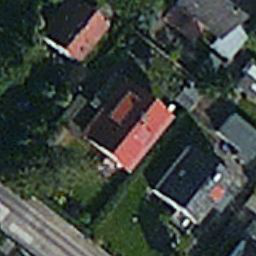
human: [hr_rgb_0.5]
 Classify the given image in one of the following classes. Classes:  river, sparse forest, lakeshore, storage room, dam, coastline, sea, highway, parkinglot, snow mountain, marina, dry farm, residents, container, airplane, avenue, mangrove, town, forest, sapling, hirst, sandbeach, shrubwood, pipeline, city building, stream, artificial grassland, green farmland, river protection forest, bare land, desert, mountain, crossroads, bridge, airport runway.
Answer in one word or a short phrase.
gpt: residents